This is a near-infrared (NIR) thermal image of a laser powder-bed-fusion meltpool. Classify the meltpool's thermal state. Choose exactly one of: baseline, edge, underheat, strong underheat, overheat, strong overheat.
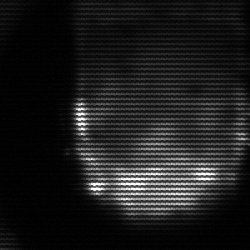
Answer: baseline